Question: I have an iPad app that was built in Adobe Air, the app currently requires that users register and login.
What I would like is for users to login with their Facebook account, but this would require a Facebook dialog to appear within my app, either with 'StageWebView' or in a browser window.
The Spotify client on windows PC doesn't show this dialog, instead you can enter your FB credentials into a normal text box:

This is how I would like my iPad app to behave, so I can keep my current login form.
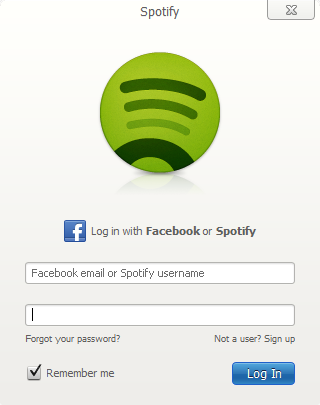
Answer: I'm pretty sure this is the result of a special partnership between Facebook and Spotify. Generally, Facebook doesn't want you collecting users' passwords on your forms as a security precaution.